Question: I want to make a UIButton control with swipe to fill and pop-over like in below picture.

It is used in the Economist's GMAT Tutor app. Any hint please?
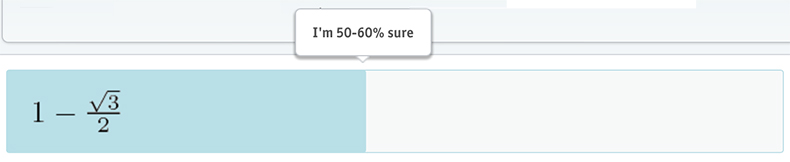
Answer: <URL>
I guess you can use 'UIPanGestureRecognizer', But try it with the 'UIView' not with 'UIButton' So, That you use Core Graphics for filling(draw) out the color according to the movement of the finger.
To show answer use 'UILabel' over 'UIView'
<URL>
'''
//Color Filling
//Add This code to UIView subClass that you will use instead of 'UIButton'
- (void)drawRect:(CGRect)rect
{
CGContextRef context = UIGraphicsGetCurrentContext ();
// The color to fill the rectangle (in this case black)
CGContextSetRGBFillColor(context, 0.0, 0.0, 0.0, 1.0);
// draw the filled rectangle
CGRect fillRect = CGRectMake(0,0,FingerPositionInView,self.bounds.size.height)
CGContextFillRect (context, fillRect);
}
'''
//Final Code
'''
.h File
#import <UIKit/UIKit.h>
@interface MHAnswerView : UIView
{
float fingerPositionInView;
}
- (id)initWithFrame:(CGRect)frame andAnswer:(NSString*)answer;
@end
.m File
#import "MHAnswerView.h"
@implementation MHAnswerView
- (id)initWithFrame:(CGRect)frame andAnswer:(NSString*)answer
{
self = [super initWithFrame:frame];
if (self) {
// Initialization code
[self.layer setBorderColor:[UIColor colorWithRed:185.0f/255.0f green:224.0f/255.0f blue:231.0f/255.0f alpha:1.0f].CGColor];
[self.layer setBorderWidth:2.0f];
[self.layer setCornerRadius:2.0f];
[self setBackgroundColor:[UIColor whiteColor]];
UILabel* lblAnswer = [[UILabel alloc] initWithFrame:CGRectMake(0, 0, frame.size.width, frame.size.height)];
lblAnswer.textAlignment = NSTextAlignmentCenter;
lblAnswer.text = answer;
[self addSubview:lblAnswer];
UIPanGestureRecognizer* panGesture = [[UIPanGestureRecognizer alloc] initWithTarget:self action:@selector(move:)];
[self addGestureRecognizer:panGesture];
[NSTimer scheduledTimerWithTimeInterval:1.0f/60.0f target:self selector:@selector(updateProgressView) userInfo:nil repeats:YES];
}
return self;
}
-(void)updateProgressView
{
[self setNeedsDisplayInRect:self.bounds];
}
// Only override drawRect: if you perform custom drawing.
// An empty implementation adversely affects performance during animation.
- (void)drawRect:(CGRect)rect
{
// Drawing code
CGContextRef context = UIGraphicsGetCurrentContext ();
// The color to fill the rectangle (in this case black)
CGContextSetRGBFillColor(context,185.0f/255.0f,224.0f/255.0f,231.0f/255.0f,1.0);
//CGContextSetRGBFillColor(context,0.0,0.0f,0.0f,1.0);
// draw the filled rectangle
CGRect fillRect = CGRectMake(0,0,fingerPositionInView,self.bounds.size.height);
CGContextFillRect (context, fillRect);
}
-(void)move:(UIPanGestureRecognizer*)sender
{
CGPoint translation = [sender translationInView:self];
NSLog(@"%f", translation.x+self.frame.origin.x);
fingerPositionInView = translation.x + self.frame.origin.x;
}
//Adding MHView to View Controller
MHAnswerView* mhview = [[MHAnswerView alloc] initWithFrame:CGRectMake(20, 20, 280, 100) andAnswer:@"Answer"];
[self.view addSubview:mhview];
'''